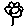
Label: flower